Aerial crown-view tile of a tropical tree (Barro Colorado Island, Panama), acquired 20250414:
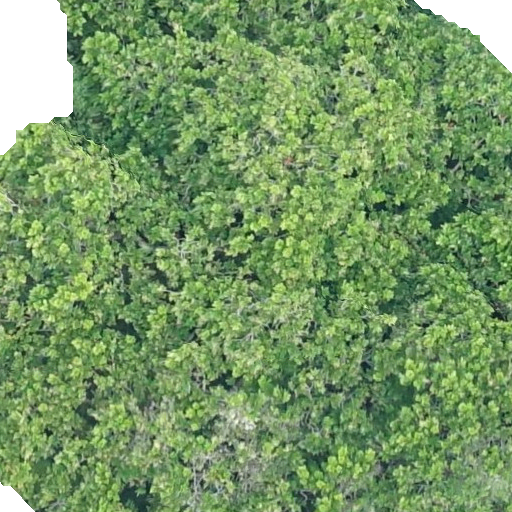
Species: Anacardium excelsum
GBIF accepted scientific name: Anacardium excelsum
Crown area: 506.901 m²